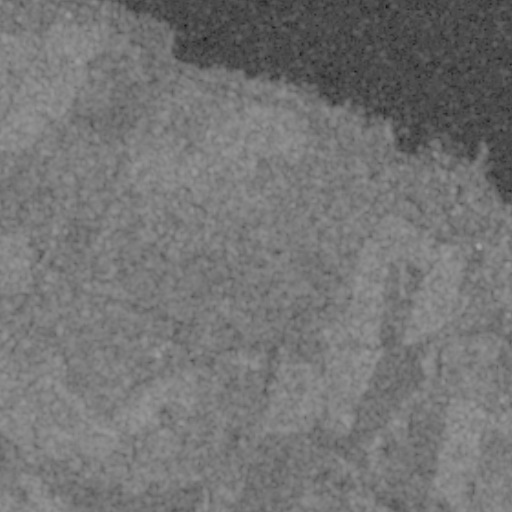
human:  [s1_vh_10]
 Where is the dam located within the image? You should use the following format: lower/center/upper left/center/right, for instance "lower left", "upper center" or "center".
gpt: The dam is located in the lower right of the image.
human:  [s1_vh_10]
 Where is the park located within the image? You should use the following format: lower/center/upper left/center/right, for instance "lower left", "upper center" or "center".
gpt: The park is located in the upper right of the image.
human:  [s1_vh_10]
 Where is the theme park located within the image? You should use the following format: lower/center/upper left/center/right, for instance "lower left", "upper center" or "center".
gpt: The theme park is located in the lower right of the image.
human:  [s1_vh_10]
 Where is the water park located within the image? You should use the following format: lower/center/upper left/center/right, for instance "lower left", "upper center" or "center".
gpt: The water park is located in the lower right of the image.
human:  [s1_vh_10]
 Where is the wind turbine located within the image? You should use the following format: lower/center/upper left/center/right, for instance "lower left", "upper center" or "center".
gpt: The wind turbine is located in the upper left of the image.
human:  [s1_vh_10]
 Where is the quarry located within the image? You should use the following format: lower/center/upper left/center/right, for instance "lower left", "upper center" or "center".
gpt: There is no quarry in the image.

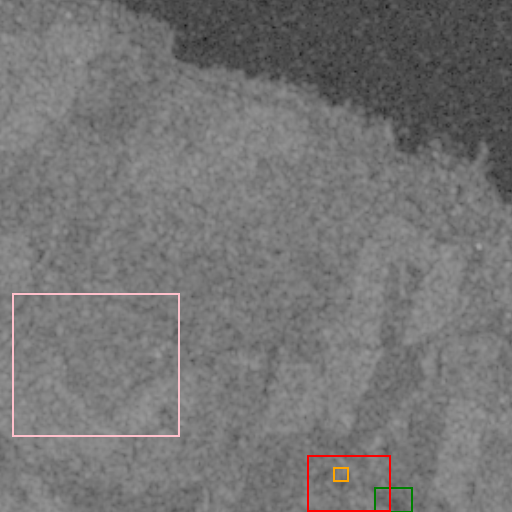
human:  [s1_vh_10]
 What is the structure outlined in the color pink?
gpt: The structure outlined in pink is a crop field.
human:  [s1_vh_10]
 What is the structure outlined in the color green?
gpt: The structure outlined in green is a parking lot.
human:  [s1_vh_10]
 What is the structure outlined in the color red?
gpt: The structure outlined in red is a theme park.
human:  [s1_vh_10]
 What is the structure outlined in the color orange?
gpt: The structure outlined in orange is a water park.
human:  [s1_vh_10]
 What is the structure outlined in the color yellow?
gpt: There is no yellow outline.